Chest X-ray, AP view. Patient: 72 years old, sex M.
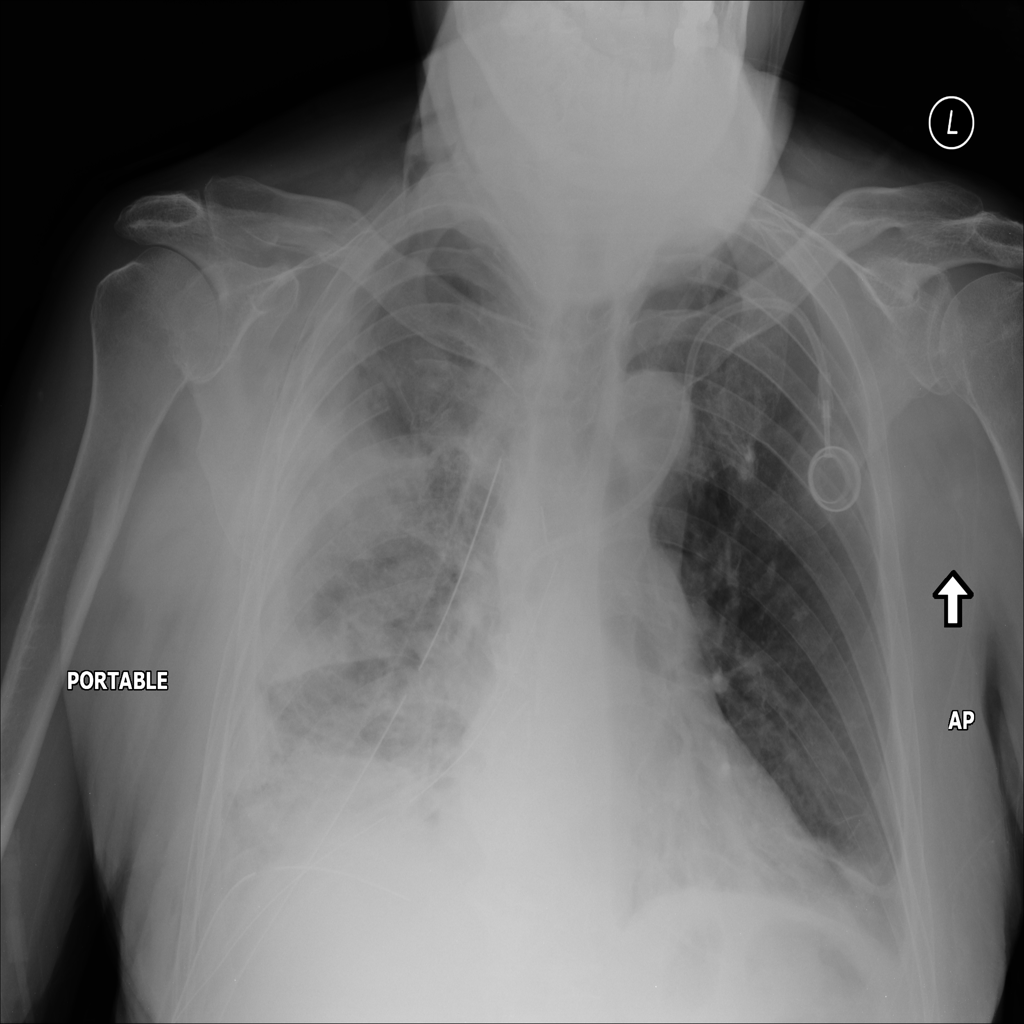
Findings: No Finding